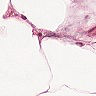
Metastatic tissue present: no